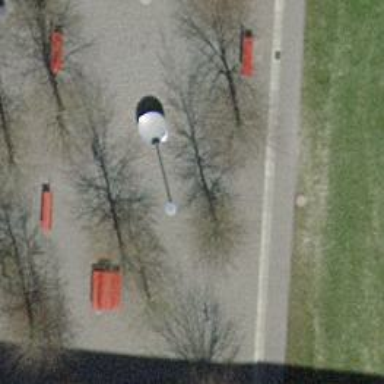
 Fagus genus."